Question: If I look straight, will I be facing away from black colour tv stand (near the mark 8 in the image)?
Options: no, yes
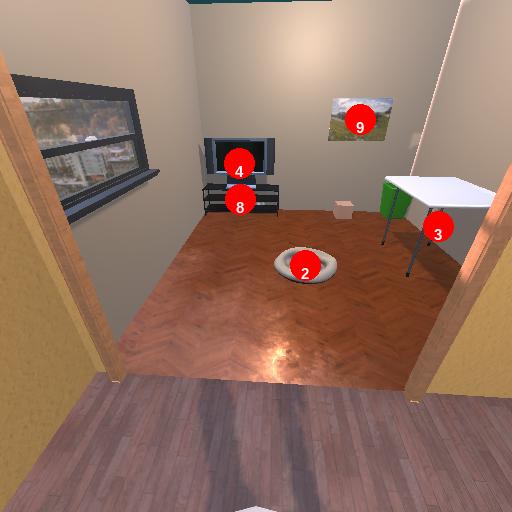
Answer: no